Here is the raw acceleration-versus-time signal recorded on a bearing housing. Classify the bearing condition as one of: normal, inner_race, outer_race, ball.
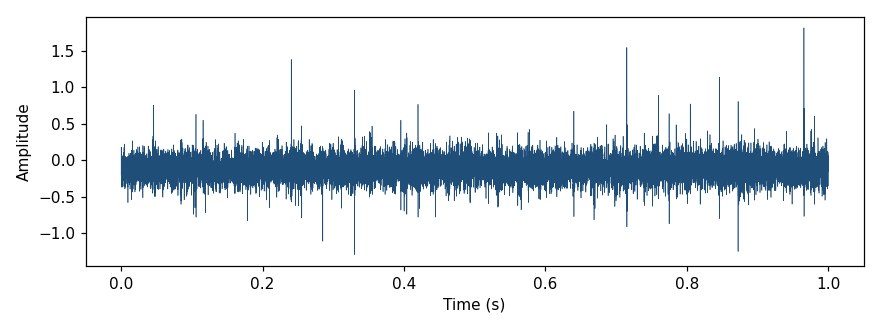
Answer: inner_race